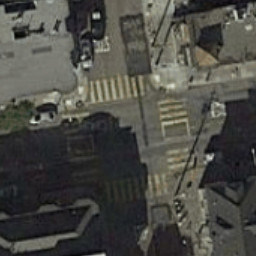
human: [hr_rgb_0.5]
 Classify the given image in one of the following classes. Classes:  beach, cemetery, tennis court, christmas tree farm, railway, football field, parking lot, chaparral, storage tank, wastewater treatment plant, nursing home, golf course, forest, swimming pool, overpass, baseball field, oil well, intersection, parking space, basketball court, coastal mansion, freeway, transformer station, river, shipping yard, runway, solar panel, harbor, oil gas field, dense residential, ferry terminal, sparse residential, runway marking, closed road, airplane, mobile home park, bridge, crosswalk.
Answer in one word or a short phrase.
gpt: crosswalk